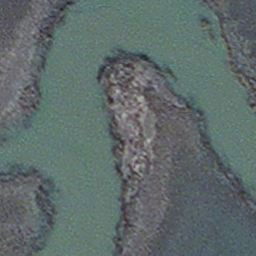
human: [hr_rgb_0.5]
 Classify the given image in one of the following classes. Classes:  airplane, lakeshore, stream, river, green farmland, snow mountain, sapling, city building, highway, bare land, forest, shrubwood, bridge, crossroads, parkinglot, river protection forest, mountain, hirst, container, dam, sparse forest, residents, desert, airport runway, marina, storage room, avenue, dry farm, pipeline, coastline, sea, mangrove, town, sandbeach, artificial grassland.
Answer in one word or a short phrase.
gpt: stream